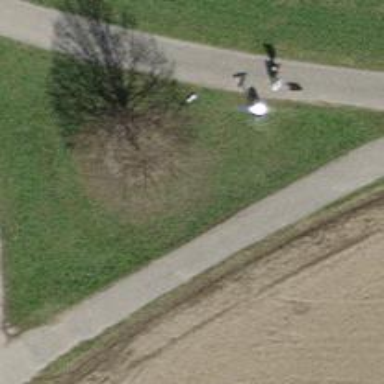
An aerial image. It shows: Bench.